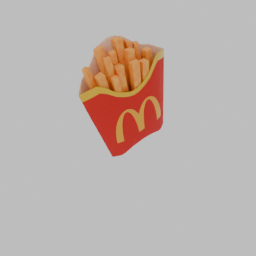
Label: nature